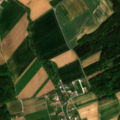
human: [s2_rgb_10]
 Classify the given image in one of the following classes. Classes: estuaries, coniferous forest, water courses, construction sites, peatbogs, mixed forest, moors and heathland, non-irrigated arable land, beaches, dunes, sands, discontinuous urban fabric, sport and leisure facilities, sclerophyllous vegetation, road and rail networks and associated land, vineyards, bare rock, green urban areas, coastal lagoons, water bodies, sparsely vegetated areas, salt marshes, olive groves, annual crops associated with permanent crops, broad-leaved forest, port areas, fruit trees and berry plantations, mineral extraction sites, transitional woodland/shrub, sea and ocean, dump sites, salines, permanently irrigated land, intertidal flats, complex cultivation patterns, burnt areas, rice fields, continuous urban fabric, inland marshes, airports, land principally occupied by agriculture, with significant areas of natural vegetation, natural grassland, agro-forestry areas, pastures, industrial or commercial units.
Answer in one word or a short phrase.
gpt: discontinuous urban fabric, non-irrigated arable land, complex cultivation patterns, mixed forest